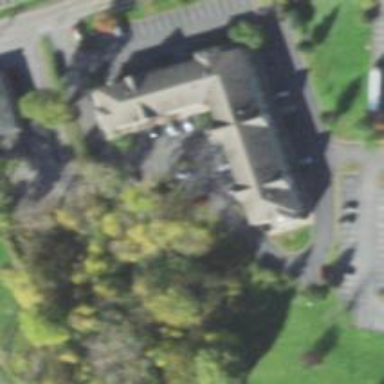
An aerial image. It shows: Hotel building.